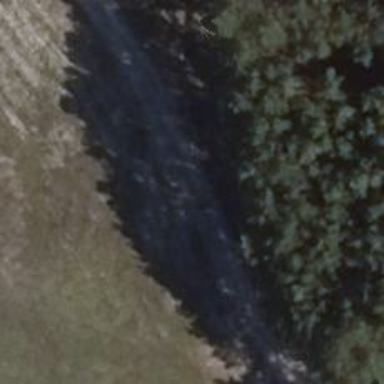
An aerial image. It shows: Track road with grade4 tracktype.